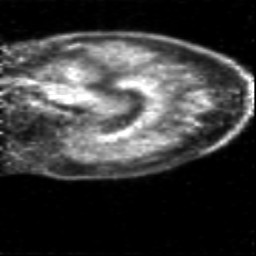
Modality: PET
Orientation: sagittal
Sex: female
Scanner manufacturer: siemens